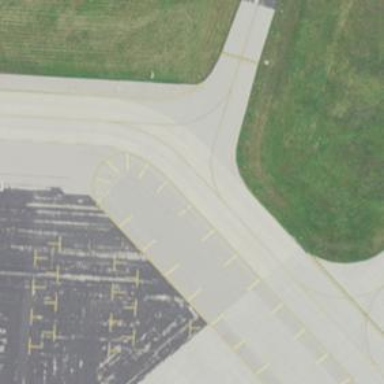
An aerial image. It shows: Image of taxiway at airport.